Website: crate-barrel
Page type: newsletter-management
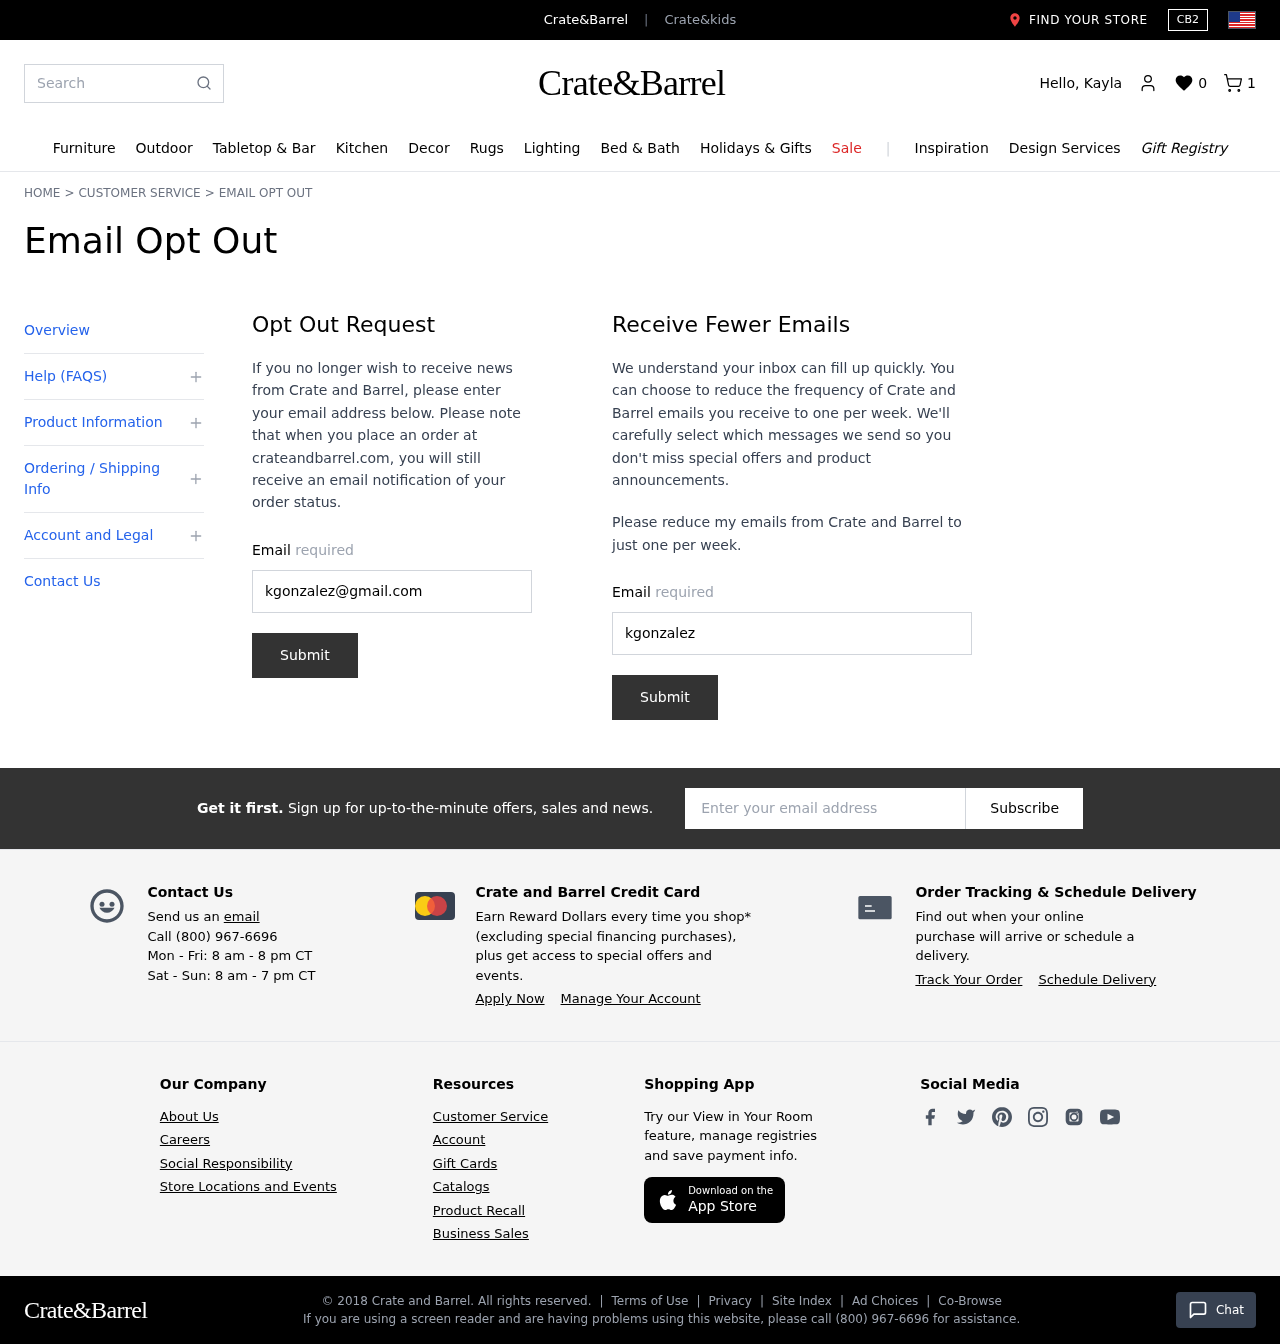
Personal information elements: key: PII_EMAIL
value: kgonzalez@gmail.com
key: PII_EMAIL2
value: kgonzalez@gmail.com
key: PII_EMAIL3
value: kgonzalez@gmail.com
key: PII_FIRSTNAME
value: Kayla
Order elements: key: ORDER_NUM_ITEMS
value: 1
Search elements: key: HEADER_SEARCH
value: Search
Other elements: key: WISHLIST_COUNT
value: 0